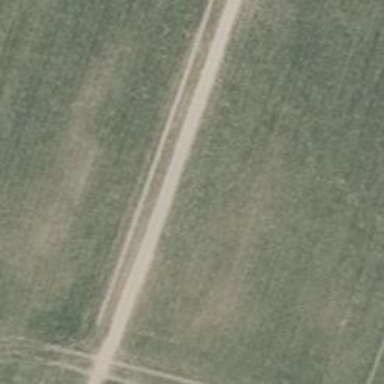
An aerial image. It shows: Track with ground surface graded as grade3.